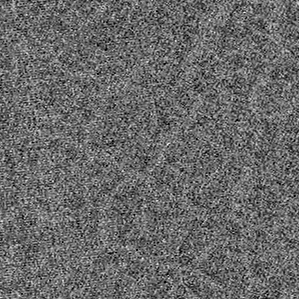
Label: frost